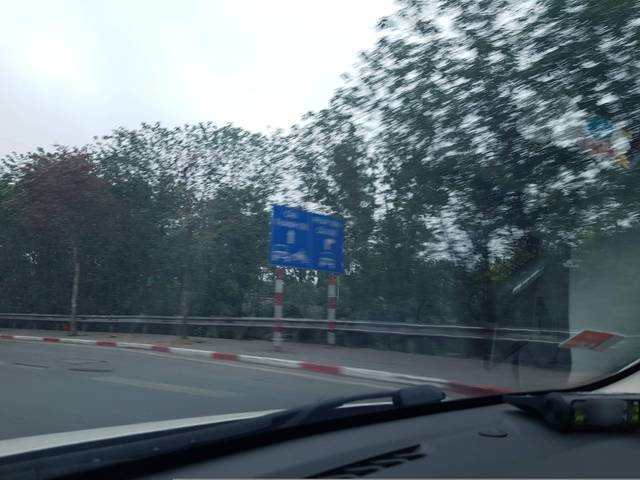
Region: Vietnam
Coordinates: 20.965, 105.847